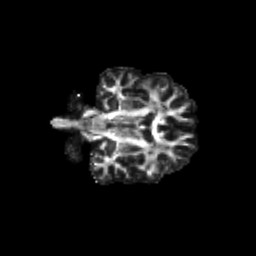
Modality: FA
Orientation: coronal
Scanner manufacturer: siemens
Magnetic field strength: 3 T
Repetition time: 9.2 s
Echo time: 0.084 s